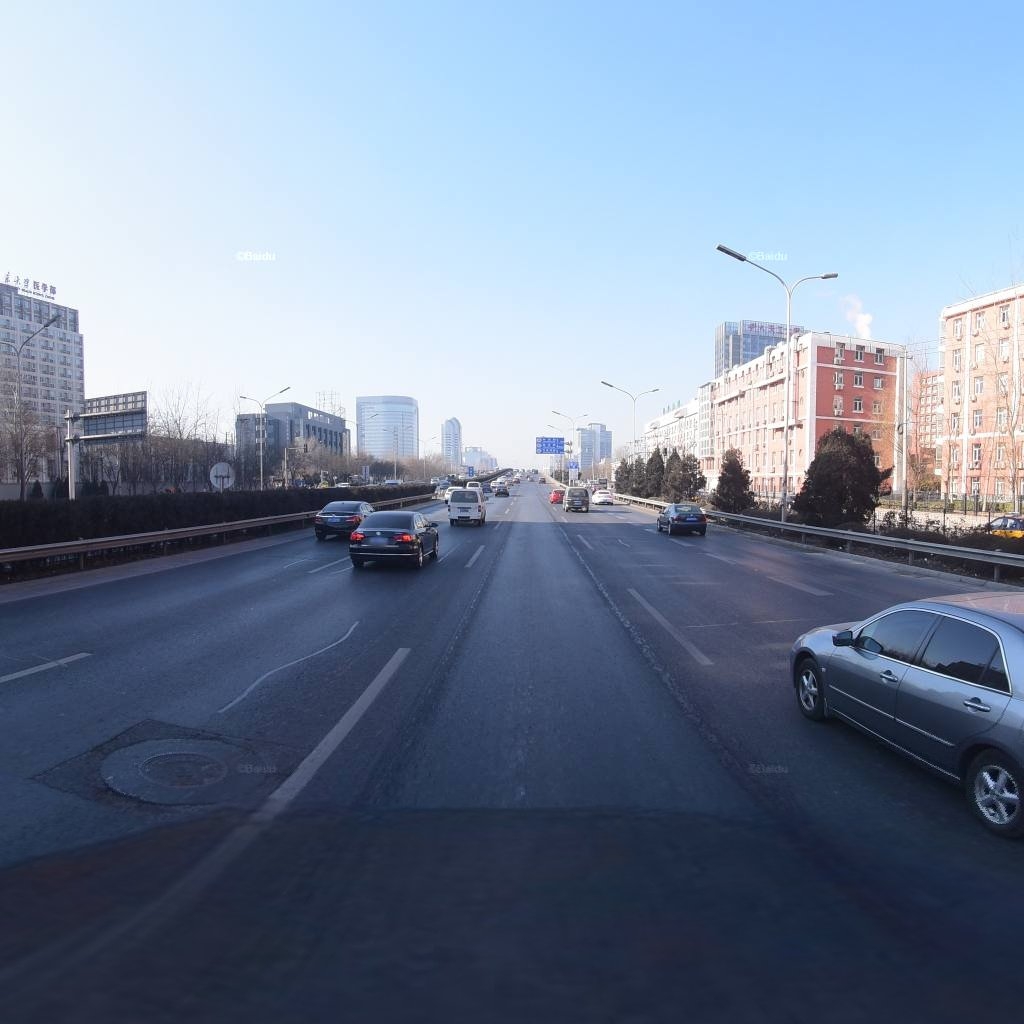
Region: Haidian
Road damage annotations: longitudinal patch, longitudinal patch, longitudinal patch, manhole cover, longitudinal patch, transverse patch, transverse patch, longitudinal patch